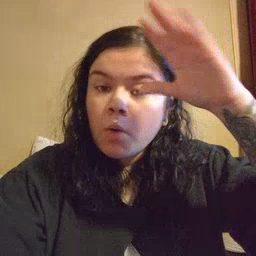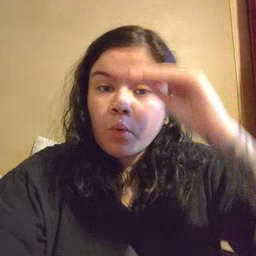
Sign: cowboy